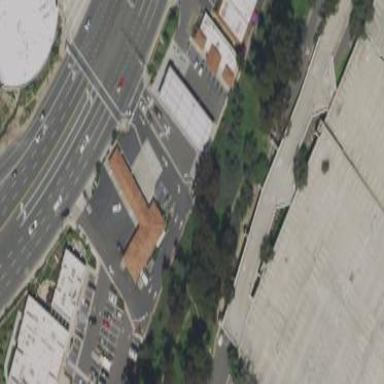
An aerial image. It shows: Retail area.